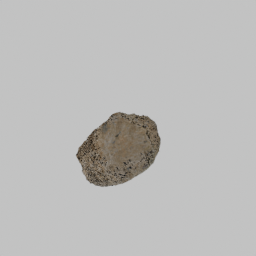
Label: architecture